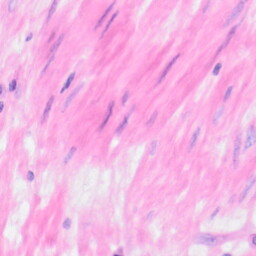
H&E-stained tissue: Kidney